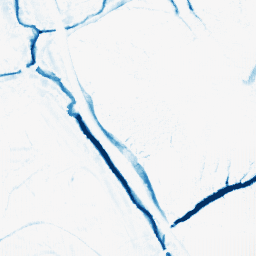
Category: morphological
Decomposition family: morphological_ellipse
Decomposition parameters: operation: closing
width: 10
height: 10
Upsampling method: fft_zeropad
Upsampling parameters: scale: 8
Upsampling scale: 8